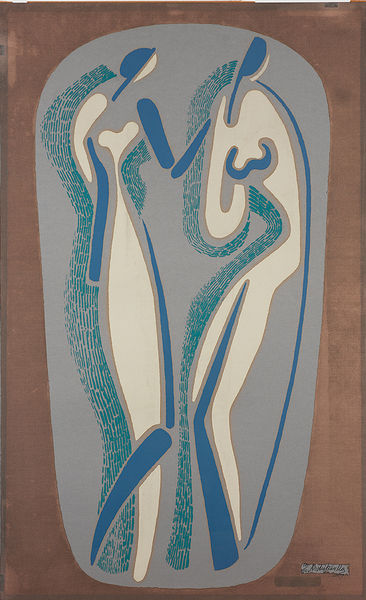
Titel: Two Figures, Two Figures
Künstler: Alexander Archipenko
Standort: Amherst (Massachusetts, USA)
Institution: Mead Art Museum, Amherst College
Schlagwörter: blau, mann, frau, tanz, teppich, paar, abstrakt, blue, hat, oil, people, white, women, arm, black, face, female, figures, gray, green, grey, jugendstil, modern, painting, portrait, talking, woman, pattern, picture, print, two, brown, man, head, water, flat, light, drawing, paper, frame, oval, color, cubist, dots, shadow, cap, hats, line, couple, faces, leaning, swirl, breast, abstract, love, human, arms, neck, geometric, form, forms, legs, lines, shapes, breasts, figure, long, cubism, linear, paint, simple, paints, standing, body, heads, tall, organic, shape, point, leg, proportion, proportions, aqua, fragmented, hug, romance, symbolic, boobs, skinny, burgundy, slender, together, turquoise, teal, streaks, male female, disproportionate, stylised, simple colours, irregular, breats, comfort, a, touching, bubble, ls, peaople, teppich?